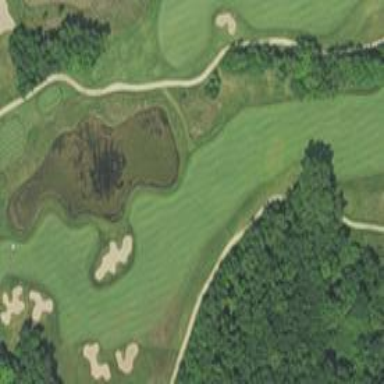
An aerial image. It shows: Golf fairway surrounded by grass.